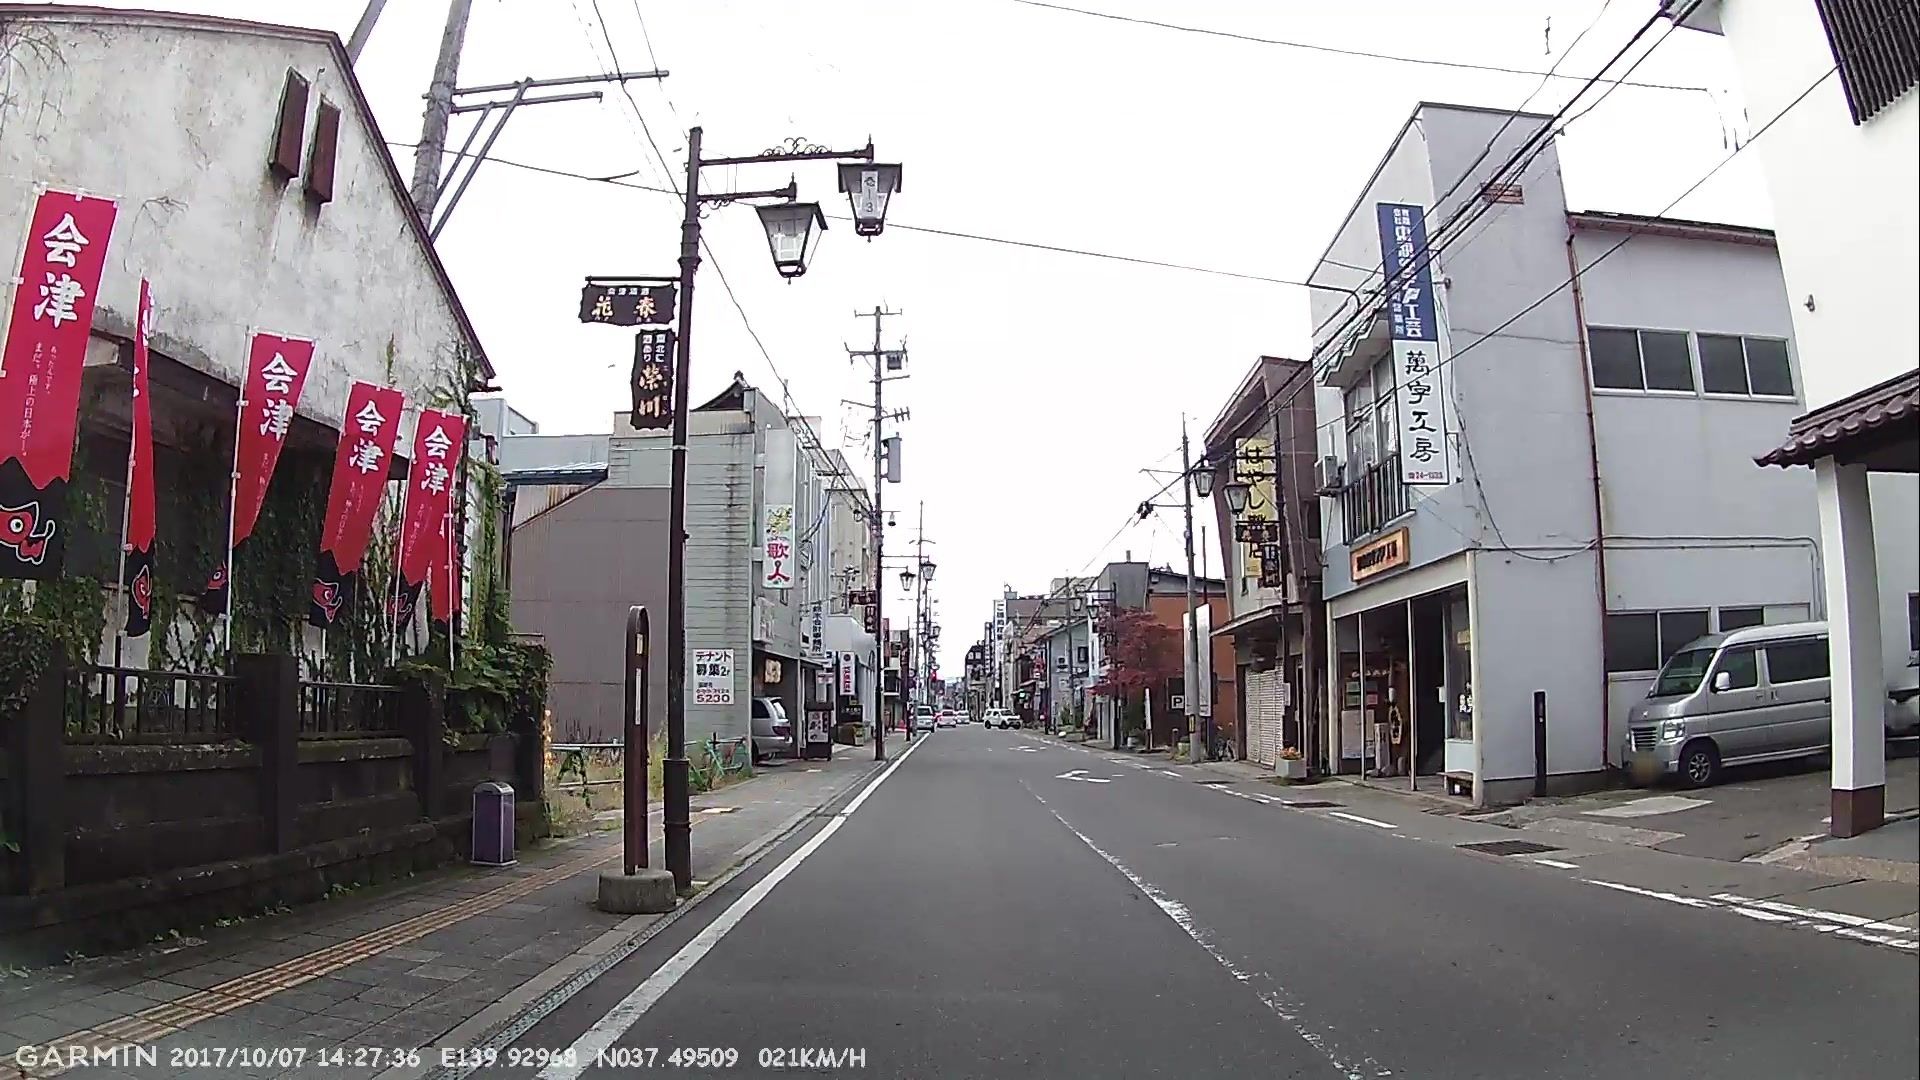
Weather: cloudy
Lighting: day
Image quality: good
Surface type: driving surface
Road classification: footway
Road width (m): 1.8
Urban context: urban centre
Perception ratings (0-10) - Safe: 1.83, Lively: 3.03, Beautiful: 0.54, Boring: 4.41, Depressing: 4.58, Wealthy: 4.34